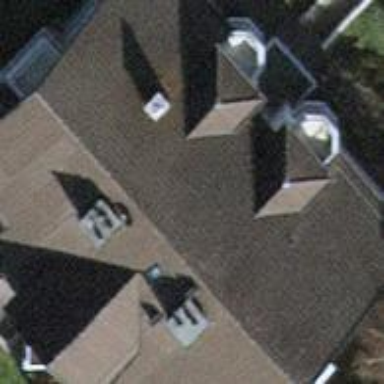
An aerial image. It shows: Building with tiled roof.